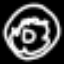
Label: donut